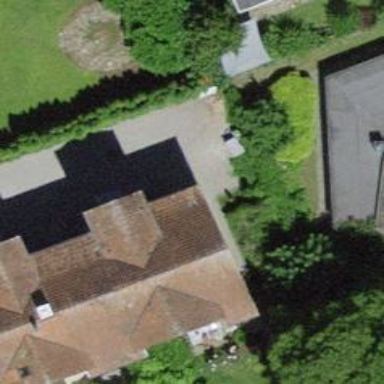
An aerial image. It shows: Gabled terrace building with roof tiles.